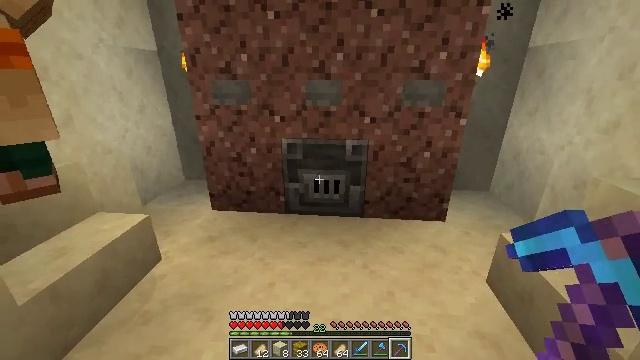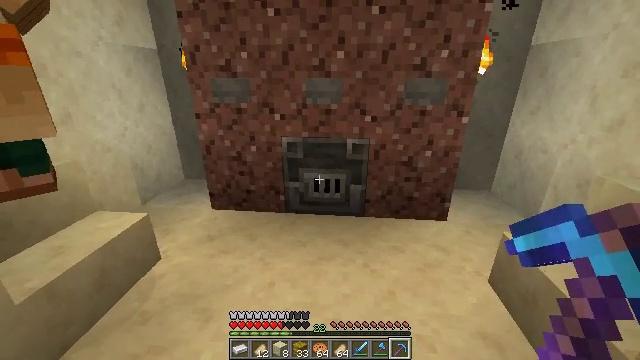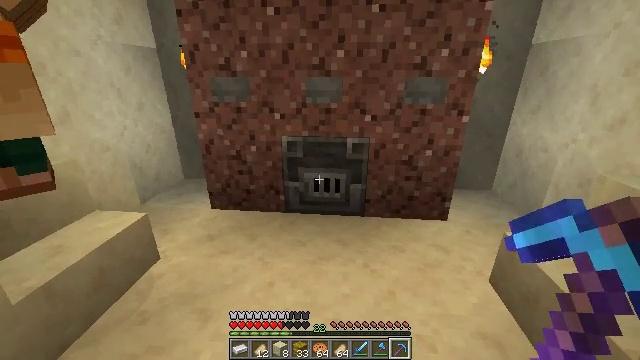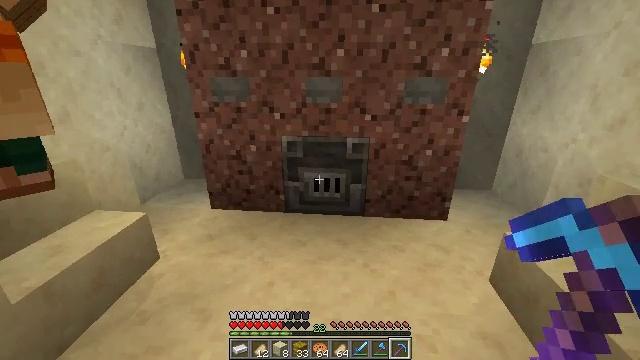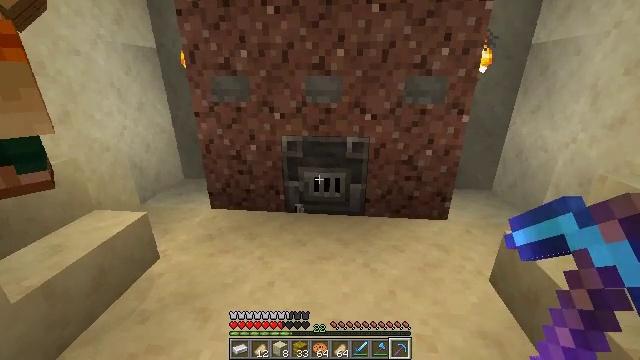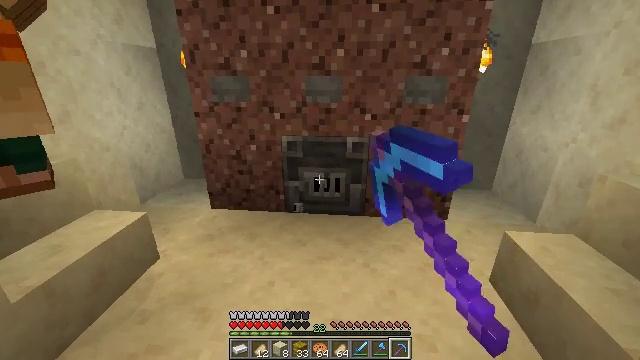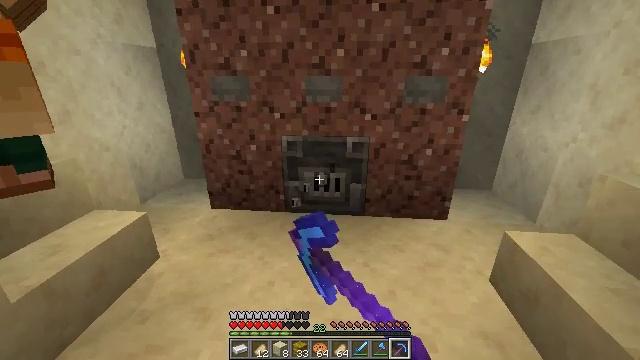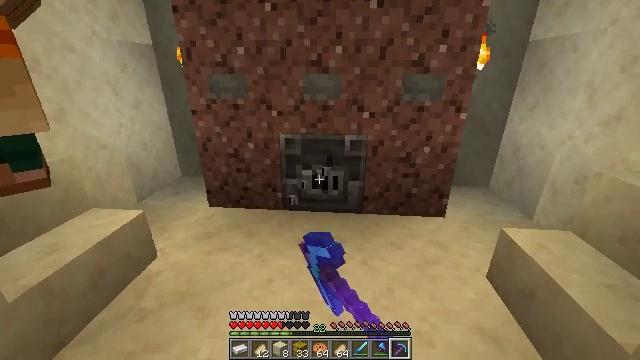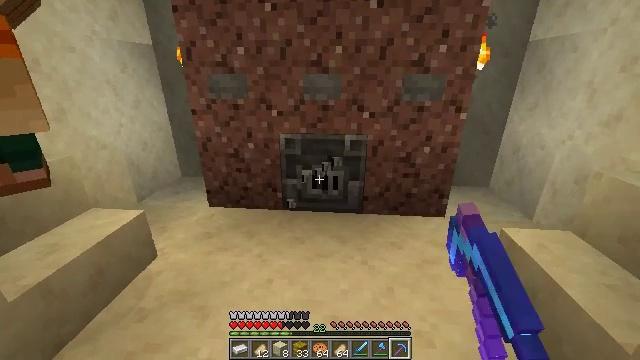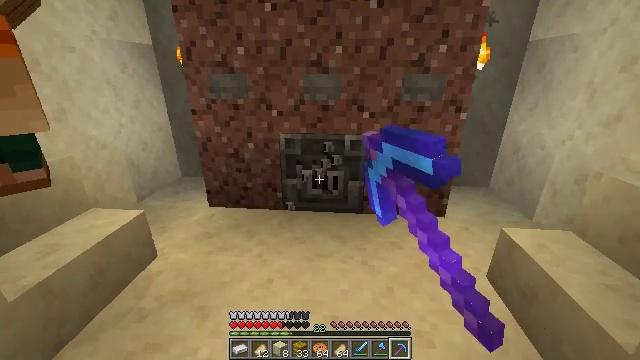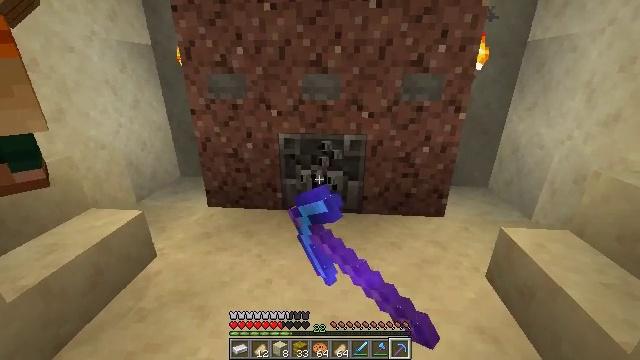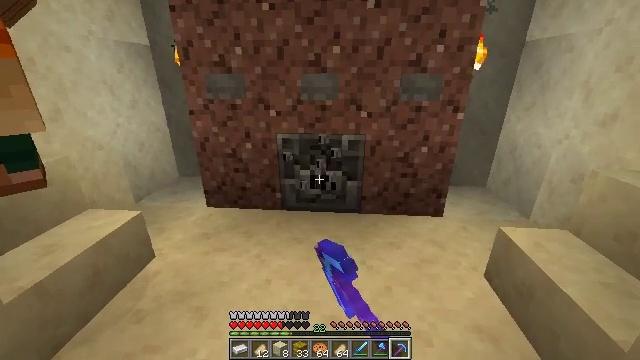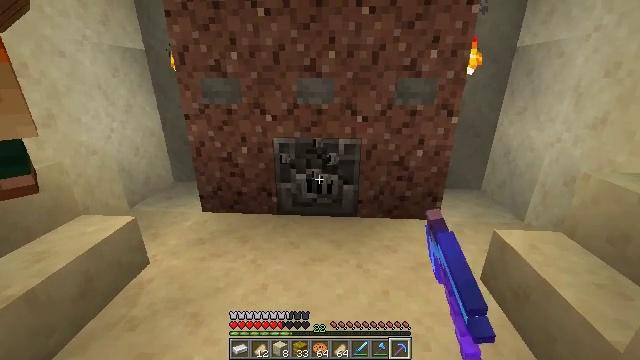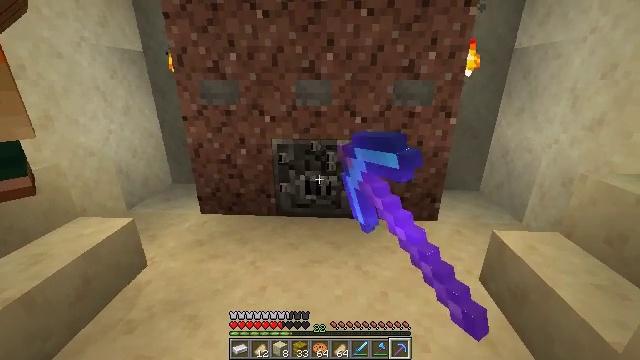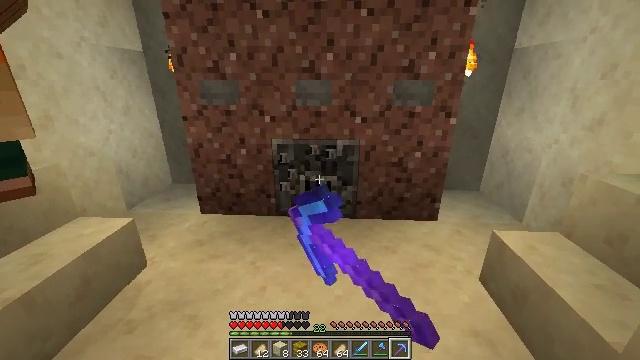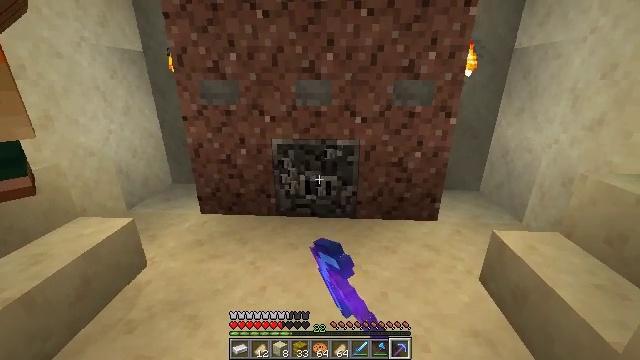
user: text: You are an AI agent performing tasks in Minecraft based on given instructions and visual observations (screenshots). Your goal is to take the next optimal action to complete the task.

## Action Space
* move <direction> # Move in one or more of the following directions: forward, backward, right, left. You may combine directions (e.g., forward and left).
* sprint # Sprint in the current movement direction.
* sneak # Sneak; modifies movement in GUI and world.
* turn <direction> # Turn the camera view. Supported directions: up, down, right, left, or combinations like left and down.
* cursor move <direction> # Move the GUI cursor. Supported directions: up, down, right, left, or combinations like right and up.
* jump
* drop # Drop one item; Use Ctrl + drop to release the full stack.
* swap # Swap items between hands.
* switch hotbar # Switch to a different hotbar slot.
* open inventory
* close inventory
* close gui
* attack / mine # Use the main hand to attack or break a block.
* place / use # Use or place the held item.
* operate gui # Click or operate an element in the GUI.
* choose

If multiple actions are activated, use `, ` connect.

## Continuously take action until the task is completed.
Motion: motion action
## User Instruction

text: Recycle the blast furnace by breaking it.
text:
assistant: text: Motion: no_op
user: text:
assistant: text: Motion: no_op
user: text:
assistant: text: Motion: no_op
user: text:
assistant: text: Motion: attack / mine
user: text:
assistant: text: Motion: attack / mine
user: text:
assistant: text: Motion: attack / mine
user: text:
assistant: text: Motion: attack / mine
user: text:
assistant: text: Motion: attack / mine
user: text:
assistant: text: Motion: attack / mine
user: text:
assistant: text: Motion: attack / mine
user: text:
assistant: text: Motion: attack / mine
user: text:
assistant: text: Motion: attack / mine
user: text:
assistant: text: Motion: attack / mine
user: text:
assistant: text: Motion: attack / mine
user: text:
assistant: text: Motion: attack / mine
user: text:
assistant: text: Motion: attack / mine
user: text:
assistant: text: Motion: attack / mine
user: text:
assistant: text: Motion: attack / mine
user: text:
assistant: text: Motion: attack / mine
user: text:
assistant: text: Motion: attack / mine
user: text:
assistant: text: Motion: attack / mine
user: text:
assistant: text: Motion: attack / mine